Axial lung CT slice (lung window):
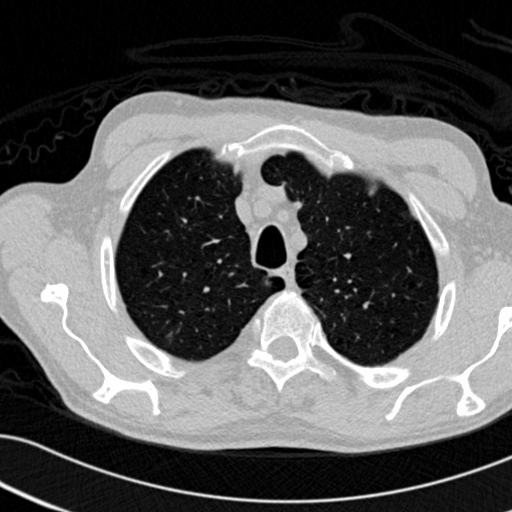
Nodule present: no